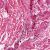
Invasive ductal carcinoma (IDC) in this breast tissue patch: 0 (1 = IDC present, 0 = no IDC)